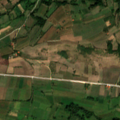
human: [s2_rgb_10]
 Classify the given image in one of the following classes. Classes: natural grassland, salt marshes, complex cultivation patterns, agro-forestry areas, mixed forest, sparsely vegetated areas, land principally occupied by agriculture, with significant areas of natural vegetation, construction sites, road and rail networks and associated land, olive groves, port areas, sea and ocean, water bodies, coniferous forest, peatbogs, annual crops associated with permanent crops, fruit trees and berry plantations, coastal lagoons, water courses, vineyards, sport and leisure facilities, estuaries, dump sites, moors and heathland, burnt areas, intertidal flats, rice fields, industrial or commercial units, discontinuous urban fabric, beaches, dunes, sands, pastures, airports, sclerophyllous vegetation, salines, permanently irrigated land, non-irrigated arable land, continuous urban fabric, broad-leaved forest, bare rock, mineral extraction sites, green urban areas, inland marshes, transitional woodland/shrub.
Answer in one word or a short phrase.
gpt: complex cultivation patterns, land principally occupied by agriculture, with significant areas of natural vegetation